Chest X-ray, PA view. Patient: 77 years old, sex M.
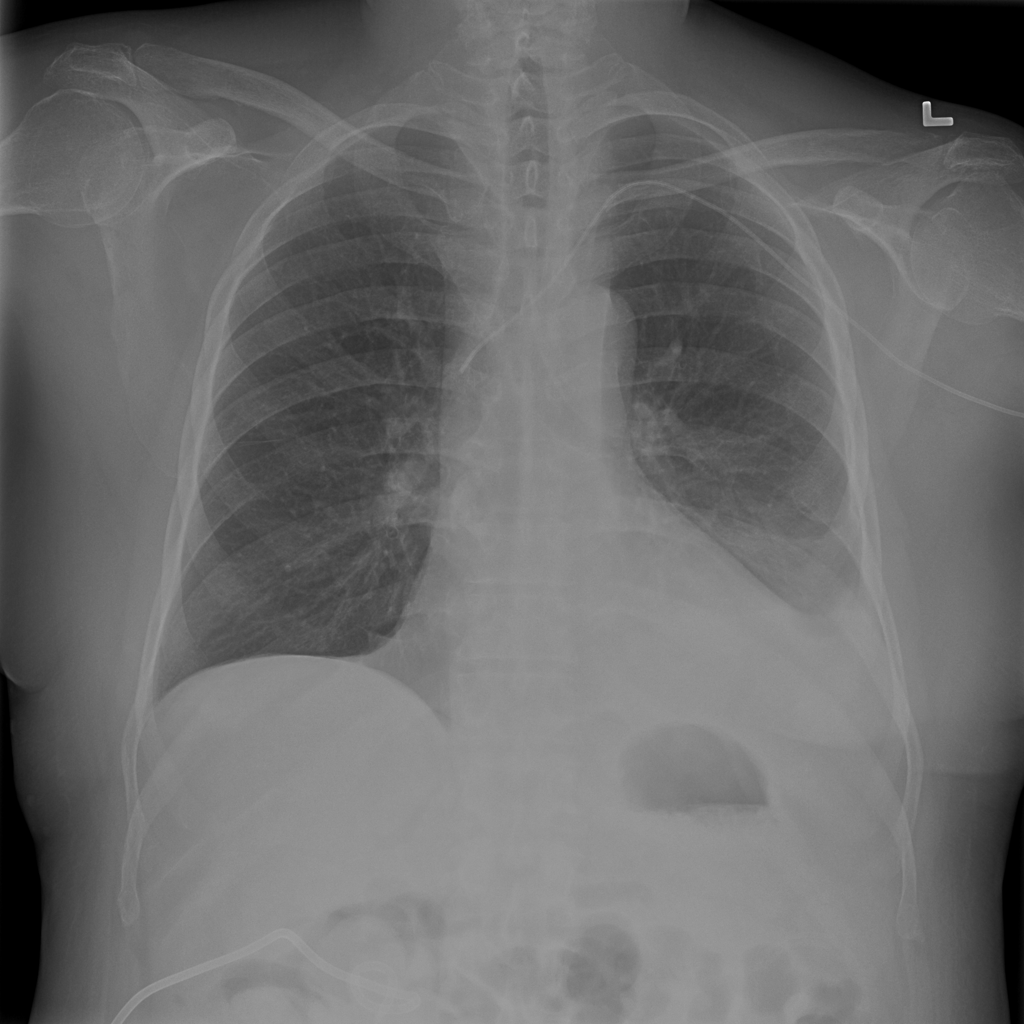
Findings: Atelectasis, Effusion, Infiltration